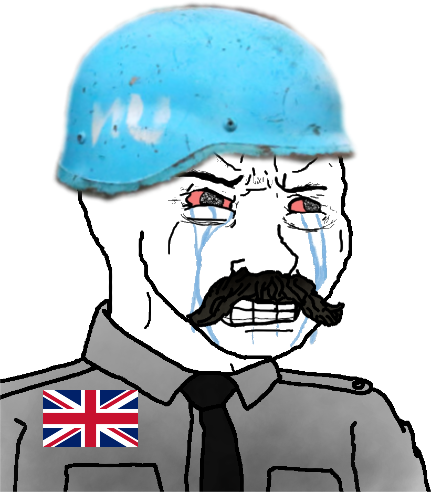
Label: 5_Crying_Wojak